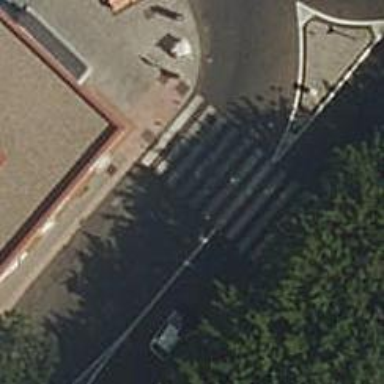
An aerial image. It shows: Uncontrolled crossing on the road.